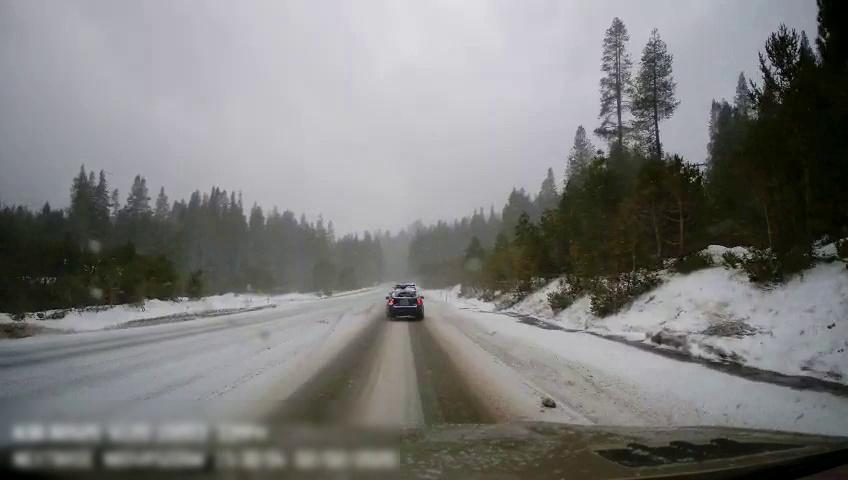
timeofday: Day
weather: Snowy
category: Drivable Space
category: Vehicles | SUV